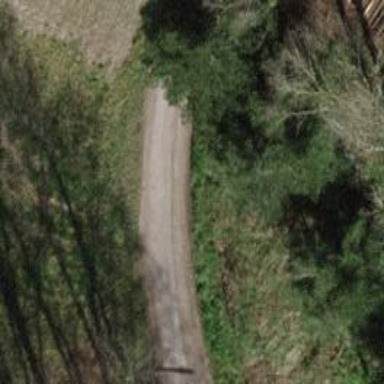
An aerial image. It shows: Well-maintained track road of grade 1.